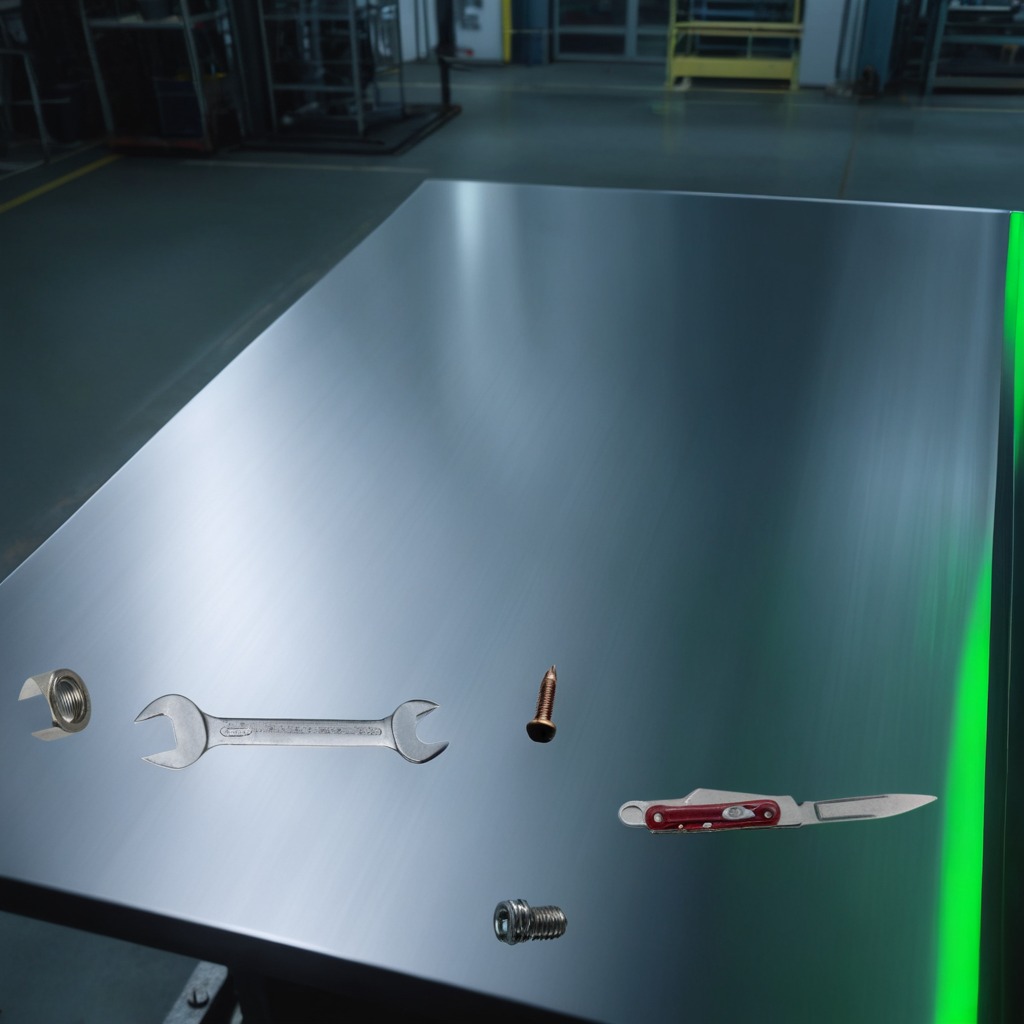
A utility knife, a metal machine screw, a coiled metal spring, a metal nut, and a wrench are lying on the metal table.